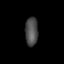
Tissue: lung
Cell type: Epithelial cells
Senescence score: 0.1756
Nuclear area (px): 364
Mean DAPI intensity: 76.137